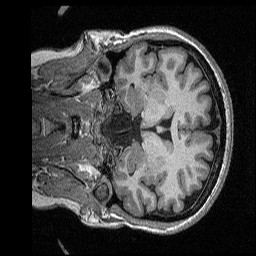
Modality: T1w
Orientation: coronal
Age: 44
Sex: female
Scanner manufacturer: siemens
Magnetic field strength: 3 T
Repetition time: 2.3 s
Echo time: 0.00298 s